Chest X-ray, AP view. Patient: 58 years old, sex M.
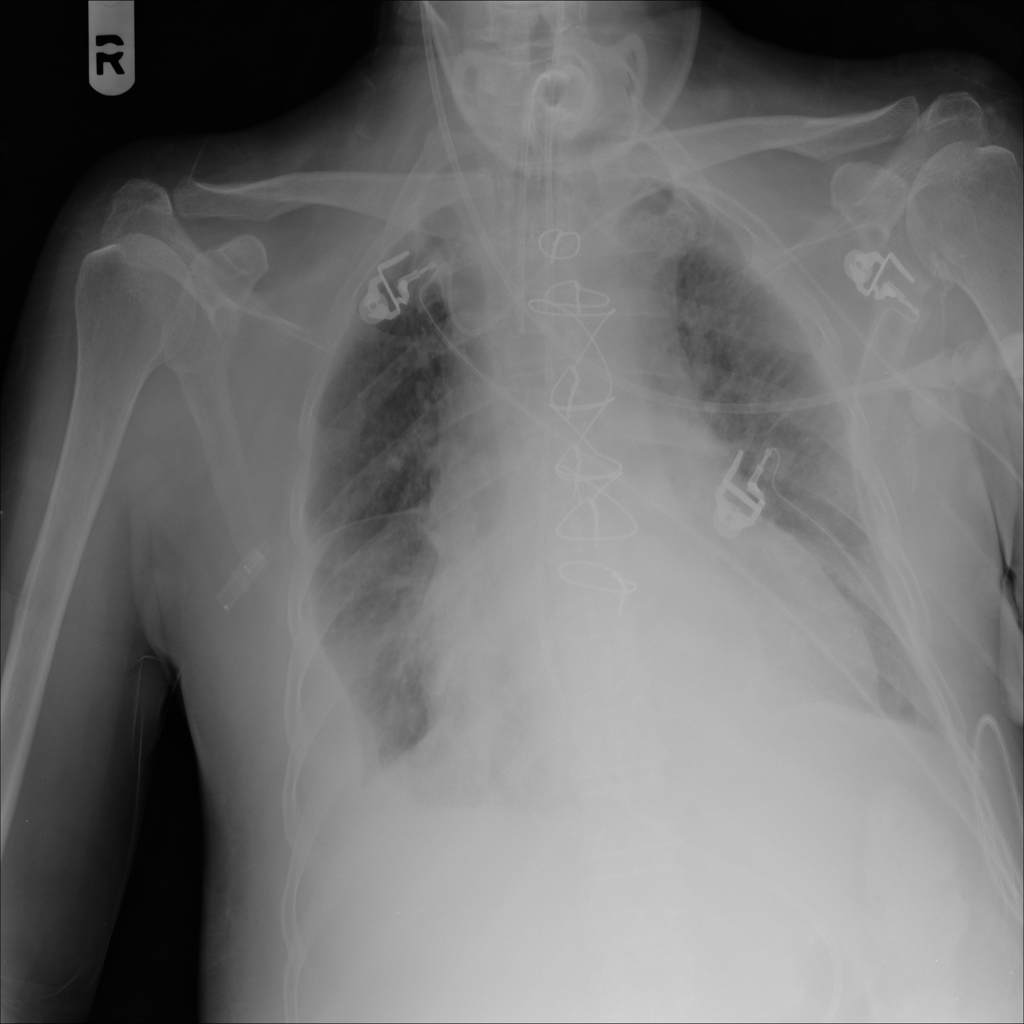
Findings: Consolidation, Effusion, Mass